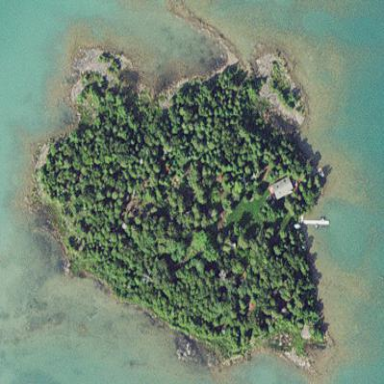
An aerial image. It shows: Islet.